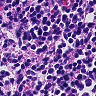
Metastatic tissue present: no